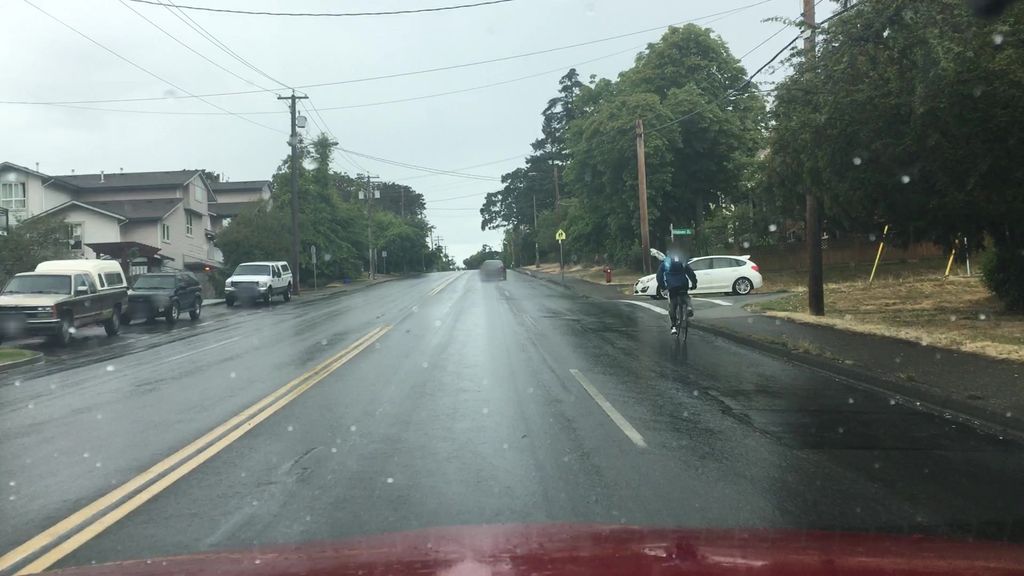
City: victoria